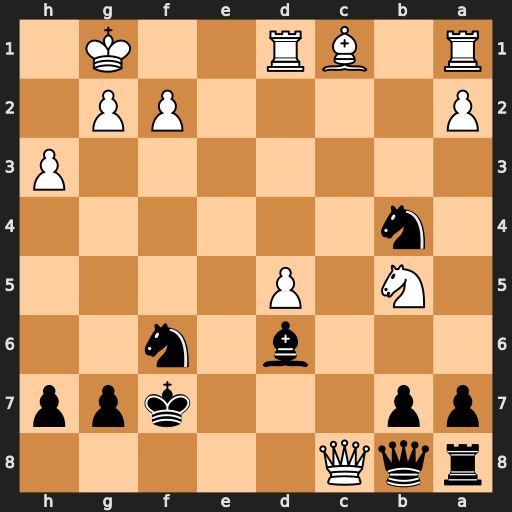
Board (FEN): rqQ5/pp3kpp/3b1n2/1N1P4/1n6/7P/P4PP1/R1BR2K1
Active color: b
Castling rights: -
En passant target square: -
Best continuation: Bh2+ Kh1 Qxc8